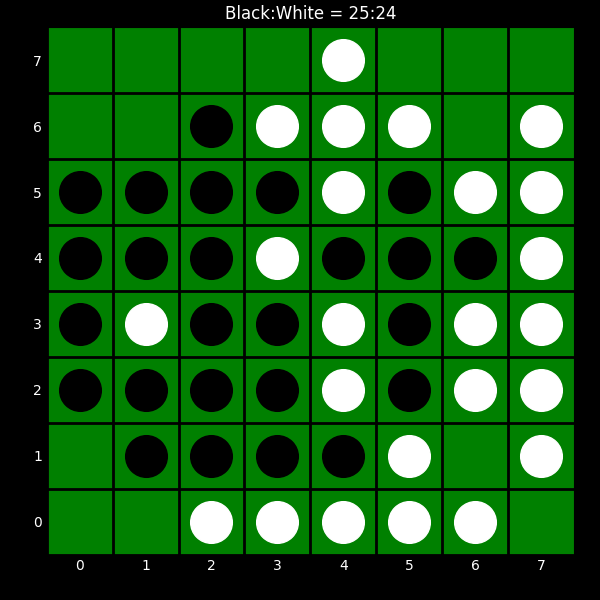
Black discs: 25
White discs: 24